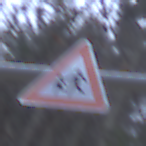
Verkehrszeichen: KinderRechts
Umgebung: Outdoor, Nature
Tageszeit: MorningAfternoon
Wetter: Overcast
Licht: Natural
Jahreszeit: Winter
Kontrast: LowContrast